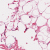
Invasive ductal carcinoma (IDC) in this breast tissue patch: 0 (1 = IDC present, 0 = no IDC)